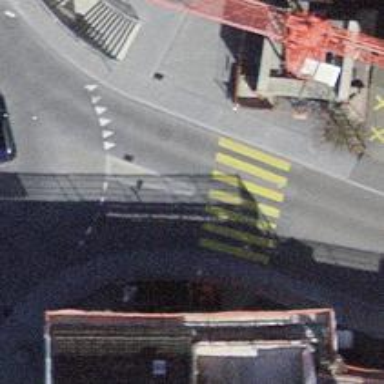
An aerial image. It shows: Marked zebra crossing on the road.